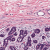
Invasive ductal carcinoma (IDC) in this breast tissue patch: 0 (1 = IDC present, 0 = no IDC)